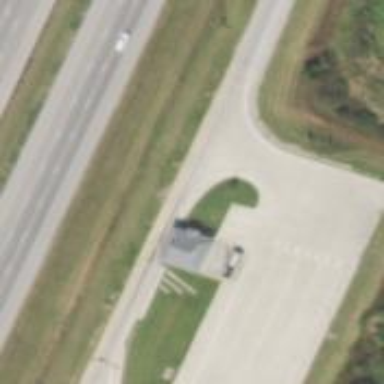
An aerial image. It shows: Service road leading to weigh station.